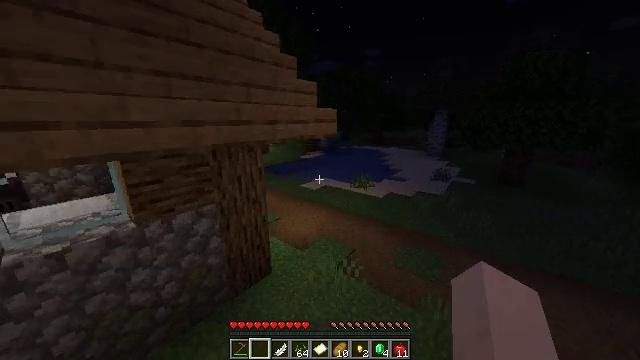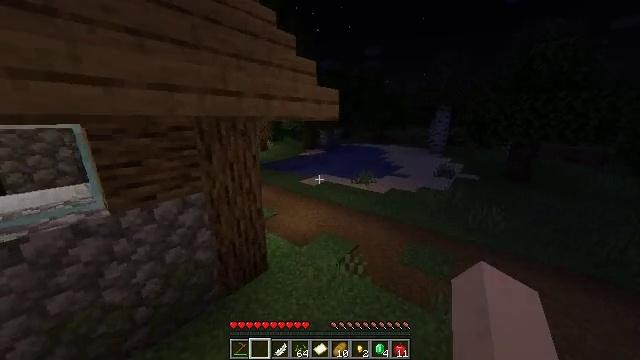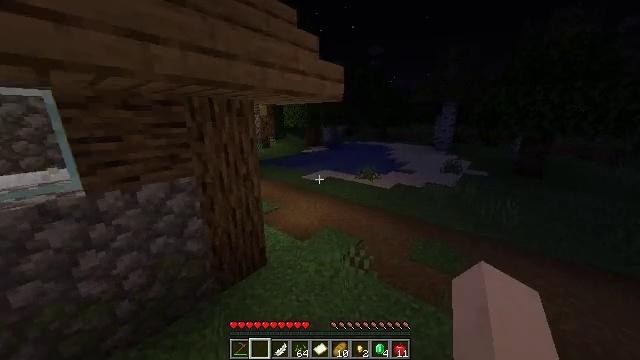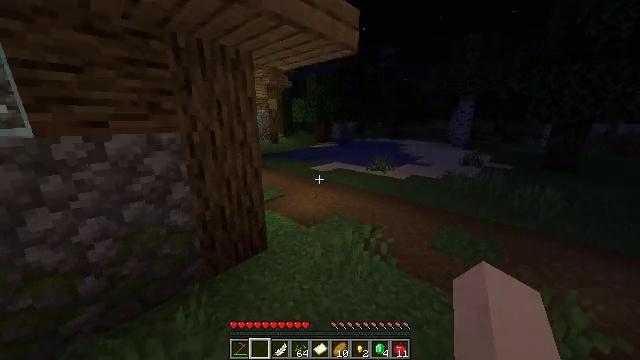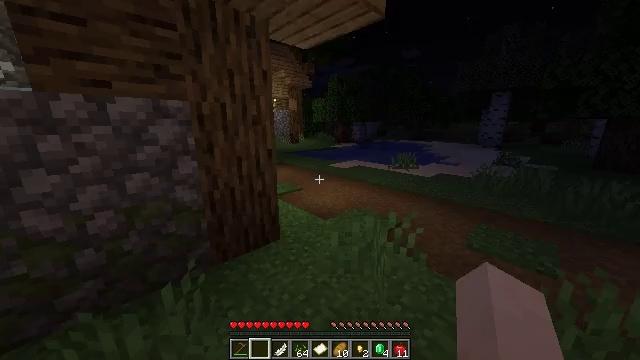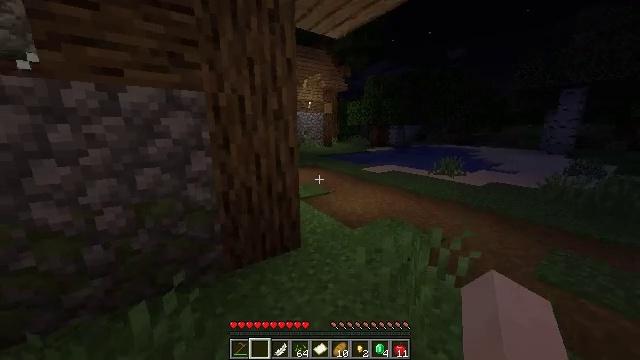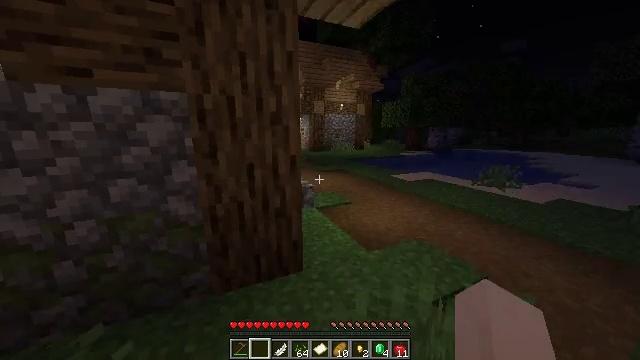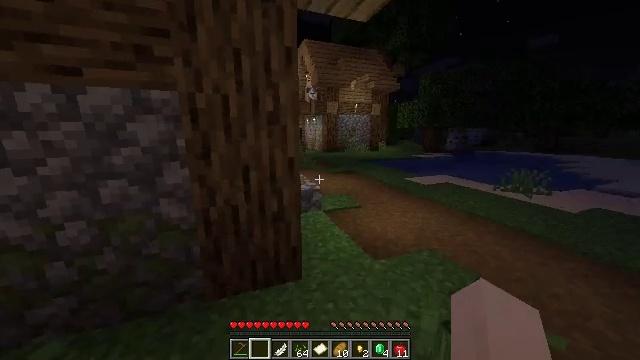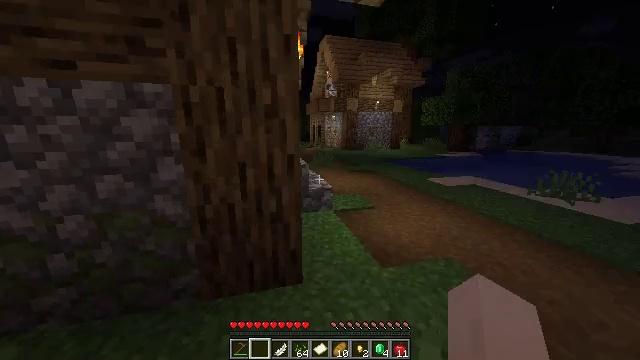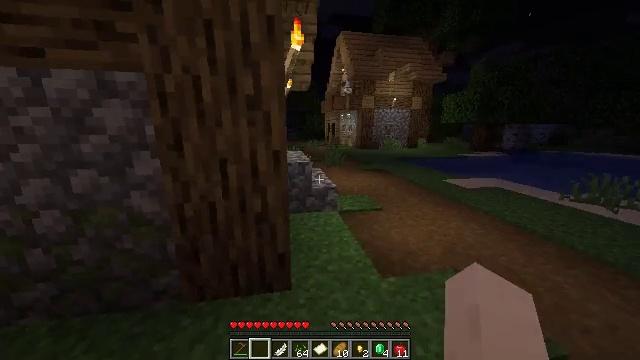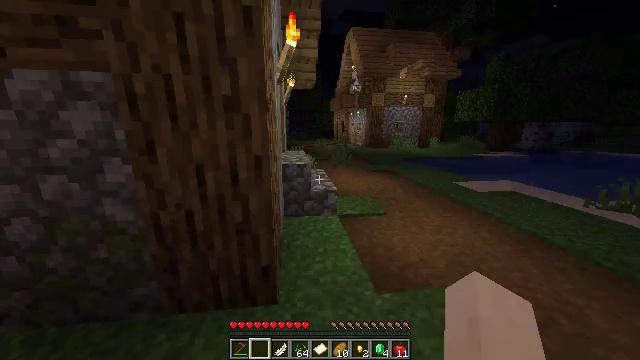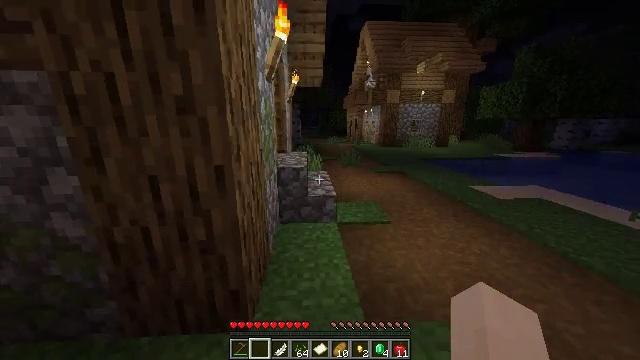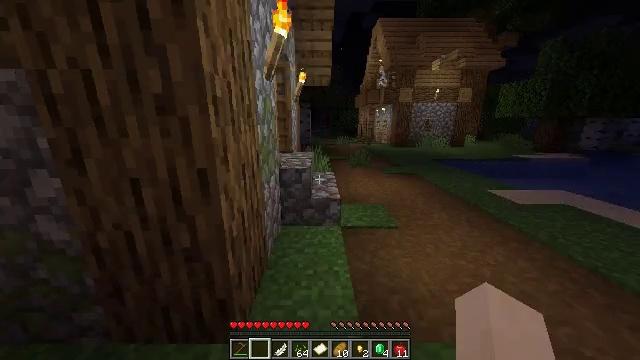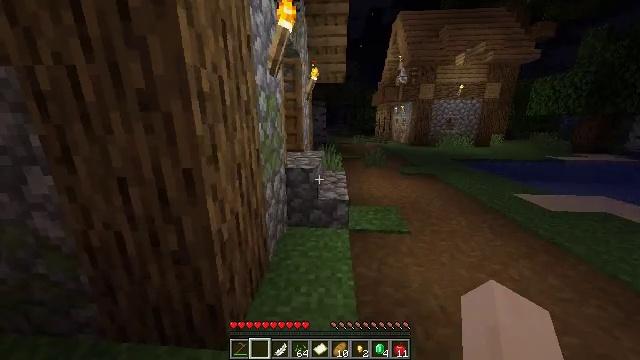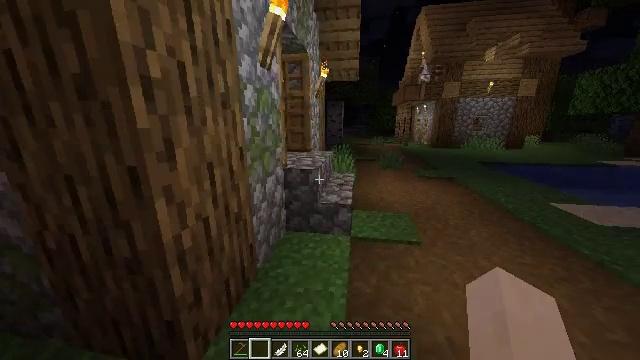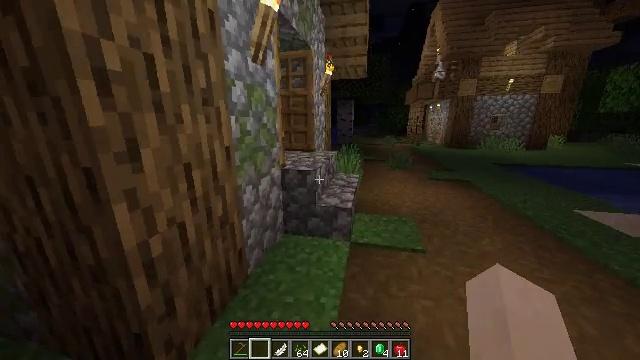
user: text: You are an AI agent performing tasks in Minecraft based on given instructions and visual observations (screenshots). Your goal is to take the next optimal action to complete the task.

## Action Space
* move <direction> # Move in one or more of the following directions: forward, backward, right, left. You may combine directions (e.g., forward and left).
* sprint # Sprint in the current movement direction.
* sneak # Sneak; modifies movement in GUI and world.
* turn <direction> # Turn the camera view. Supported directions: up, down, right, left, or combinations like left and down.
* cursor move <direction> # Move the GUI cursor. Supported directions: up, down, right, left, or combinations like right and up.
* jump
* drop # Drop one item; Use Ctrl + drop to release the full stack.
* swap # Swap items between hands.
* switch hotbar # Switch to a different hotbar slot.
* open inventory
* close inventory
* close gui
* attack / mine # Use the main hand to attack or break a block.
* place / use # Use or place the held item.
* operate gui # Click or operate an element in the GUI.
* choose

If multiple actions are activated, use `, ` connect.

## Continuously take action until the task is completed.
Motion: motion action
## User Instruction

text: Destroy the oak door to retrieve it.
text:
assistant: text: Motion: move forward
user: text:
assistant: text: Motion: move forward
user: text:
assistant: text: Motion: move forward, turn left
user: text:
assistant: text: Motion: move forward and move right, turn left and up
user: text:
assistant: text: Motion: move forward and move right, turn left and up
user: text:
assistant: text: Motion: move forward and move right, turn left
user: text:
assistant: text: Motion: move forward and move right, turn left
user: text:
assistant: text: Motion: move forward and move right, turn left
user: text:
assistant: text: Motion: move forward and move right, turn left
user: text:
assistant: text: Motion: move forward and move right, turn left
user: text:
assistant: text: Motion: move forward and move right, turn left
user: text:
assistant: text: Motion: move forward and move right, turn left
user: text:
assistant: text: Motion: move forward and move right, turn left
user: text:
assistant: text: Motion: move forward and move right, turn left
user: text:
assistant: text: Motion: move forward and move right, turn left
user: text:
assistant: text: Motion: move forward and move right, turn left
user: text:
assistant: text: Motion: move forward and move right, turn left
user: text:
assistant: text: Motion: move forward and move right, turn left
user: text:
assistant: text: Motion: move forward and move right, turn left
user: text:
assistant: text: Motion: move forward and move right, turn left
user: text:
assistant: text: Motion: move forward and move right, turn left
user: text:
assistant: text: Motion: move forward and move right, turn left
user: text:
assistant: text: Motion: move forward and move right, turn left
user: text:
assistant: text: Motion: move forward and move right, turn left
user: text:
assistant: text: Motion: move forward and move right, turn left
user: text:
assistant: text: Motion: move forward and move right, turn left
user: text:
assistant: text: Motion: move right
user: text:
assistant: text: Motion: move right
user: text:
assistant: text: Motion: move right
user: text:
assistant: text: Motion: move right